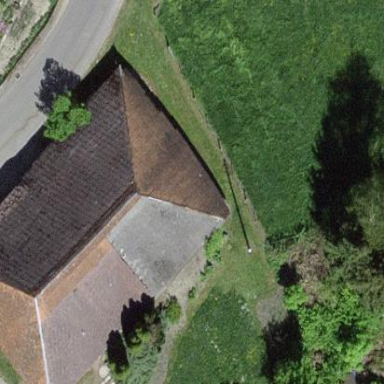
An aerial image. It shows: Farm building.